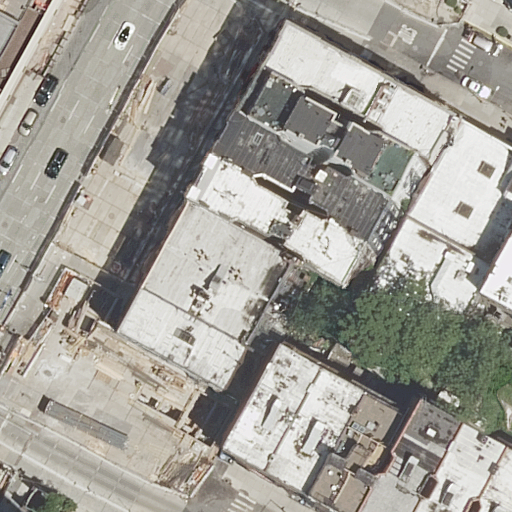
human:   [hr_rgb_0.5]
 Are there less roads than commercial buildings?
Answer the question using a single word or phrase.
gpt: no

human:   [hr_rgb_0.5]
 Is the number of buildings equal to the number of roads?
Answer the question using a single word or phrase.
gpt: no

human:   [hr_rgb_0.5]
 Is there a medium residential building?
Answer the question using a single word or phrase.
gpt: yes

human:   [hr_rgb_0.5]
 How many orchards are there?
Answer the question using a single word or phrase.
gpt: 0

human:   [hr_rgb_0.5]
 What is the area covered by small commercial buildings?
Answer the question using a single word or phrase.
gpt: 0m2

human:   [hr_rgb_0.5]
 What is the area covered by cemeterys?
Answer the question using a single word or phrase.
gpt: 0m2

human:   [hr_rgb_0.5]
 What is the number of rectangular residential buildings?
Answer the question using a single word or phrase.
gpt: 6

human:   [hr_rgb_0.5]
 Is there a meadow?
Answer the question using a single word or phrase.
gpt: no

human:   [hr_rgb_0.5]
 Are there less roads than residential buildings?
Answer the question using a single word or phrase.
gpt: no

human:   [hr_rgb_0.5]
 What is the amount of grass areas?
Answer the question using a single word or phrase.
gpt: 0

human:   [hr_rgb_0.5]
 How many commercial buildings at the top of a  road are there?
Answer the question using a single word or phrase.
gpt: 1

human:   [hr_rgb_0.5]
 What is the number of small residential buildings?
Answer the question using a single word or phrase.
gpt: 2

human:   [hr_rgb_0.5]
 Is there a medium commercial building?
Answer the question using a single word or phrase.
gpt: yes

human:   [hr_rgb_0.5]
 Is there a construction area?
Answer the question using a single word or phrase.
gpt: no

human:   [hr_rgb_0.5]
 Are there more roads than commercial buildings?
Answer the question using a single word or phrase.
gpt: yes

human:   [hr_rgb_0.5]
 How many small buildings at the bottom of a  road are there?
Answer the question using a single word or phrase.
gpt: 2

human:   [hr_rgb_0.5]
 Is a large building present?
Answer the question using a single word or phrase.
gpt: yes

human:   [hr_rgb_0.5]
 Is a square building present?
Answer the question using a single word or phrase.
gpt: no

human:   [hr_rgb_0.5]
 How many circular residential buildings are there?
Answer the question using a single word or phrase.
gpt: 0

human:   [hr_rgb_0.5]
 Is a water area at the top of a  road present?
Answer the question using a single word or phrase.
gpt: no

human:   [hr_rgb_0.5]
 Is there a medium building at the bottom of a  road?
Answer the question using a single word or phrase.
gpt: yes

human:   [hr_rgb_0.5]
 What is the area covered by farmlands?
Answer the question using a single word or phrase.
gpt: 0m2

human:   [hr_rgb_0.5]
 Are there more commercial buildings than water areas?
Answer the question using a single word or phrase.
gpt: yes

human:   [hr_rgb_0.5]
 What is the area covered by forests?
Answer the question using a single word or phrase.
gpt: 0m2

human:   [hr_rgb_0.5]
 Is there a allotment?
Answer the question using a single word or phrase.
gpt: no

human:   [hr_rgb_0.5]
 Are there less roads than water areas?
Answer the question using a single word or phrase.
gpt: no

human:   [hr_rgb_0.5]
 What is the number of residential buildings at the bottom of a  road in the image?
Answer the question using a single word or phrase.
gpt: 10

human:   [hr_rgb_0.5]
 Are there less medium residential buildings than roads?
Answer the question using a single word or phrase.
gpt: yes

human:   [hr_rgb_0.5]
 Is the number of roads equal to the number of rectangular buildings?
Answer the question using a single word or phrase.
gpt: no

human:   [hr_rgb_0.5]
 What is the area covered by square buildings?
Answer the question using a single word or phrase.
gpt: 0m2

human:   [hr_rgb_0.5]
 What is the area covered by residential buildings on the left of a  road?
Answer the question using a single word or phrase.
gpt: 1774m2

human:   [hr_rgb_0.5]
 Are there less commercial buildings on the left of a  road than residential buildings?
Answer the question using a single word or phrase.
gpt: yes

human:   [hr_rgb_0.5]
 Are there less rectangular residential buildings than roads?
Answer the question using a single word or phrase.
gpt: yes

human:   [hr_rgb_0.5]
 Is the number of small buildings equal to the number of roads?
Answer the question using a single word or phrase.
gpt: no

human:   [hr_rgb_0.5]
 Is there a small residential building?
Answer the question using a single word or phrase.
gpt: yes

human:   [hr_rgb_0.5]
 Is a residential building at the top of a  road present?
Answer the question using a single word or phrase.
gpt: yes